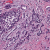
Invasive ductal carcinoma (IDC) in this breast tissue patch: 1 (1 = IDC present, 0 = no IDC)